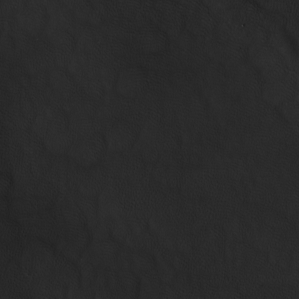
Label: non_frost